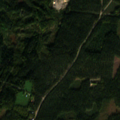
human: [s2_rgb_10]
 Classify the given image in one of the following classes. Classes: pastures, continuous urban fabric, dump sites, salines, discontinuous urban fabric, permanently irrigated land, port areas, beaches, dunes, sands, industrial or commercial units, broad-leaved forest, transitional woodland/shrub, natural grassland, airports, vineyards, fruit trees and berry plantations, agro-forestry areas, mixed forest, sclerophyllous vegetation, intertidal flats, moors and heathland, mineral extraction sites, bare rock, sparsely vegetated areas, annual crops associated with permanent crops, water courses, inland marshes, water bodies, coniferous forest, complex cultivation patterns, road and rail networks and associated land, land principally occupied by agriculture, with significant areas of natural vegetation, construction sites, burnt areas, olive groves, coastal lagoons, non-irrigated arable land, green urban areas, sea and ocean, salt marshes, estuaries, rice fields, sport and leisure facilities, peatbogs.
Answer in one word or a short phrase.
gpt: coniferous forest, mixed forest, transitional woodland/shrub